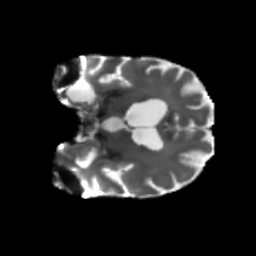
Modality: T2w
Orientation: coronal
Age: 75
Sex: male
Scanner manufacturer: siemens
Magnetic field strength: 3 T
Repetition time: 5.25 s
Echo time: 0.08 s